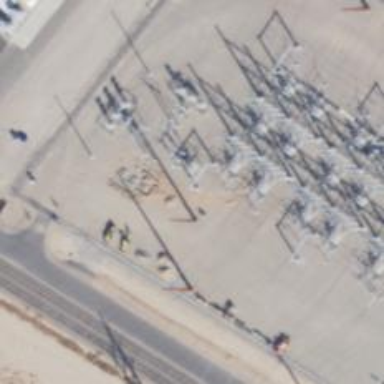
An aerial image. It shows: Switch used for power control.